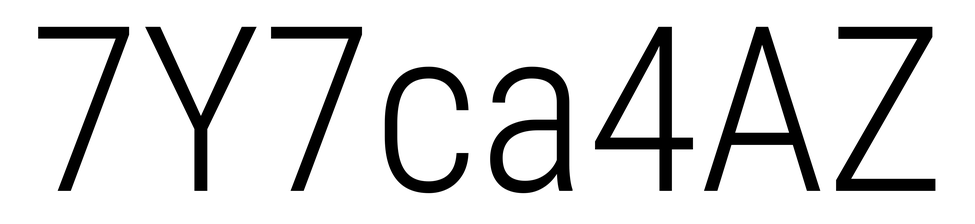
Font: Roboto_Condensed_Light